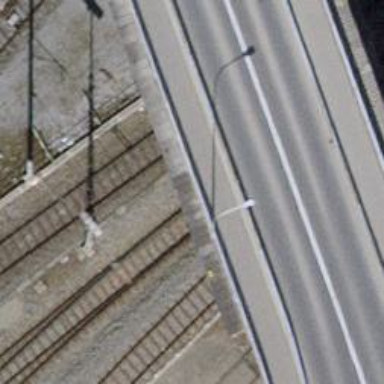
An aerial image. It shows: Railway switch.